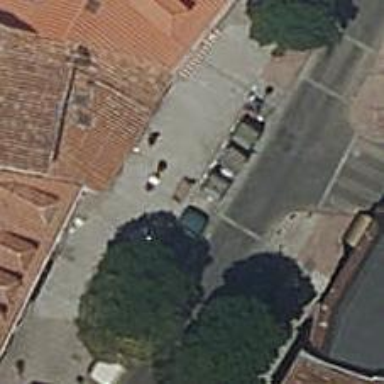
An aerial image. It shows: Motorcycle parking facility.